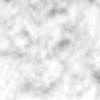
Label: no_change